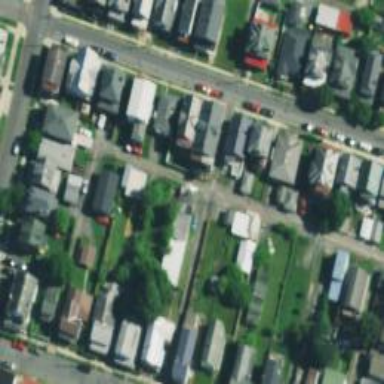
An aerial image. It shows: Alley classified as service road.